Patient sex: F
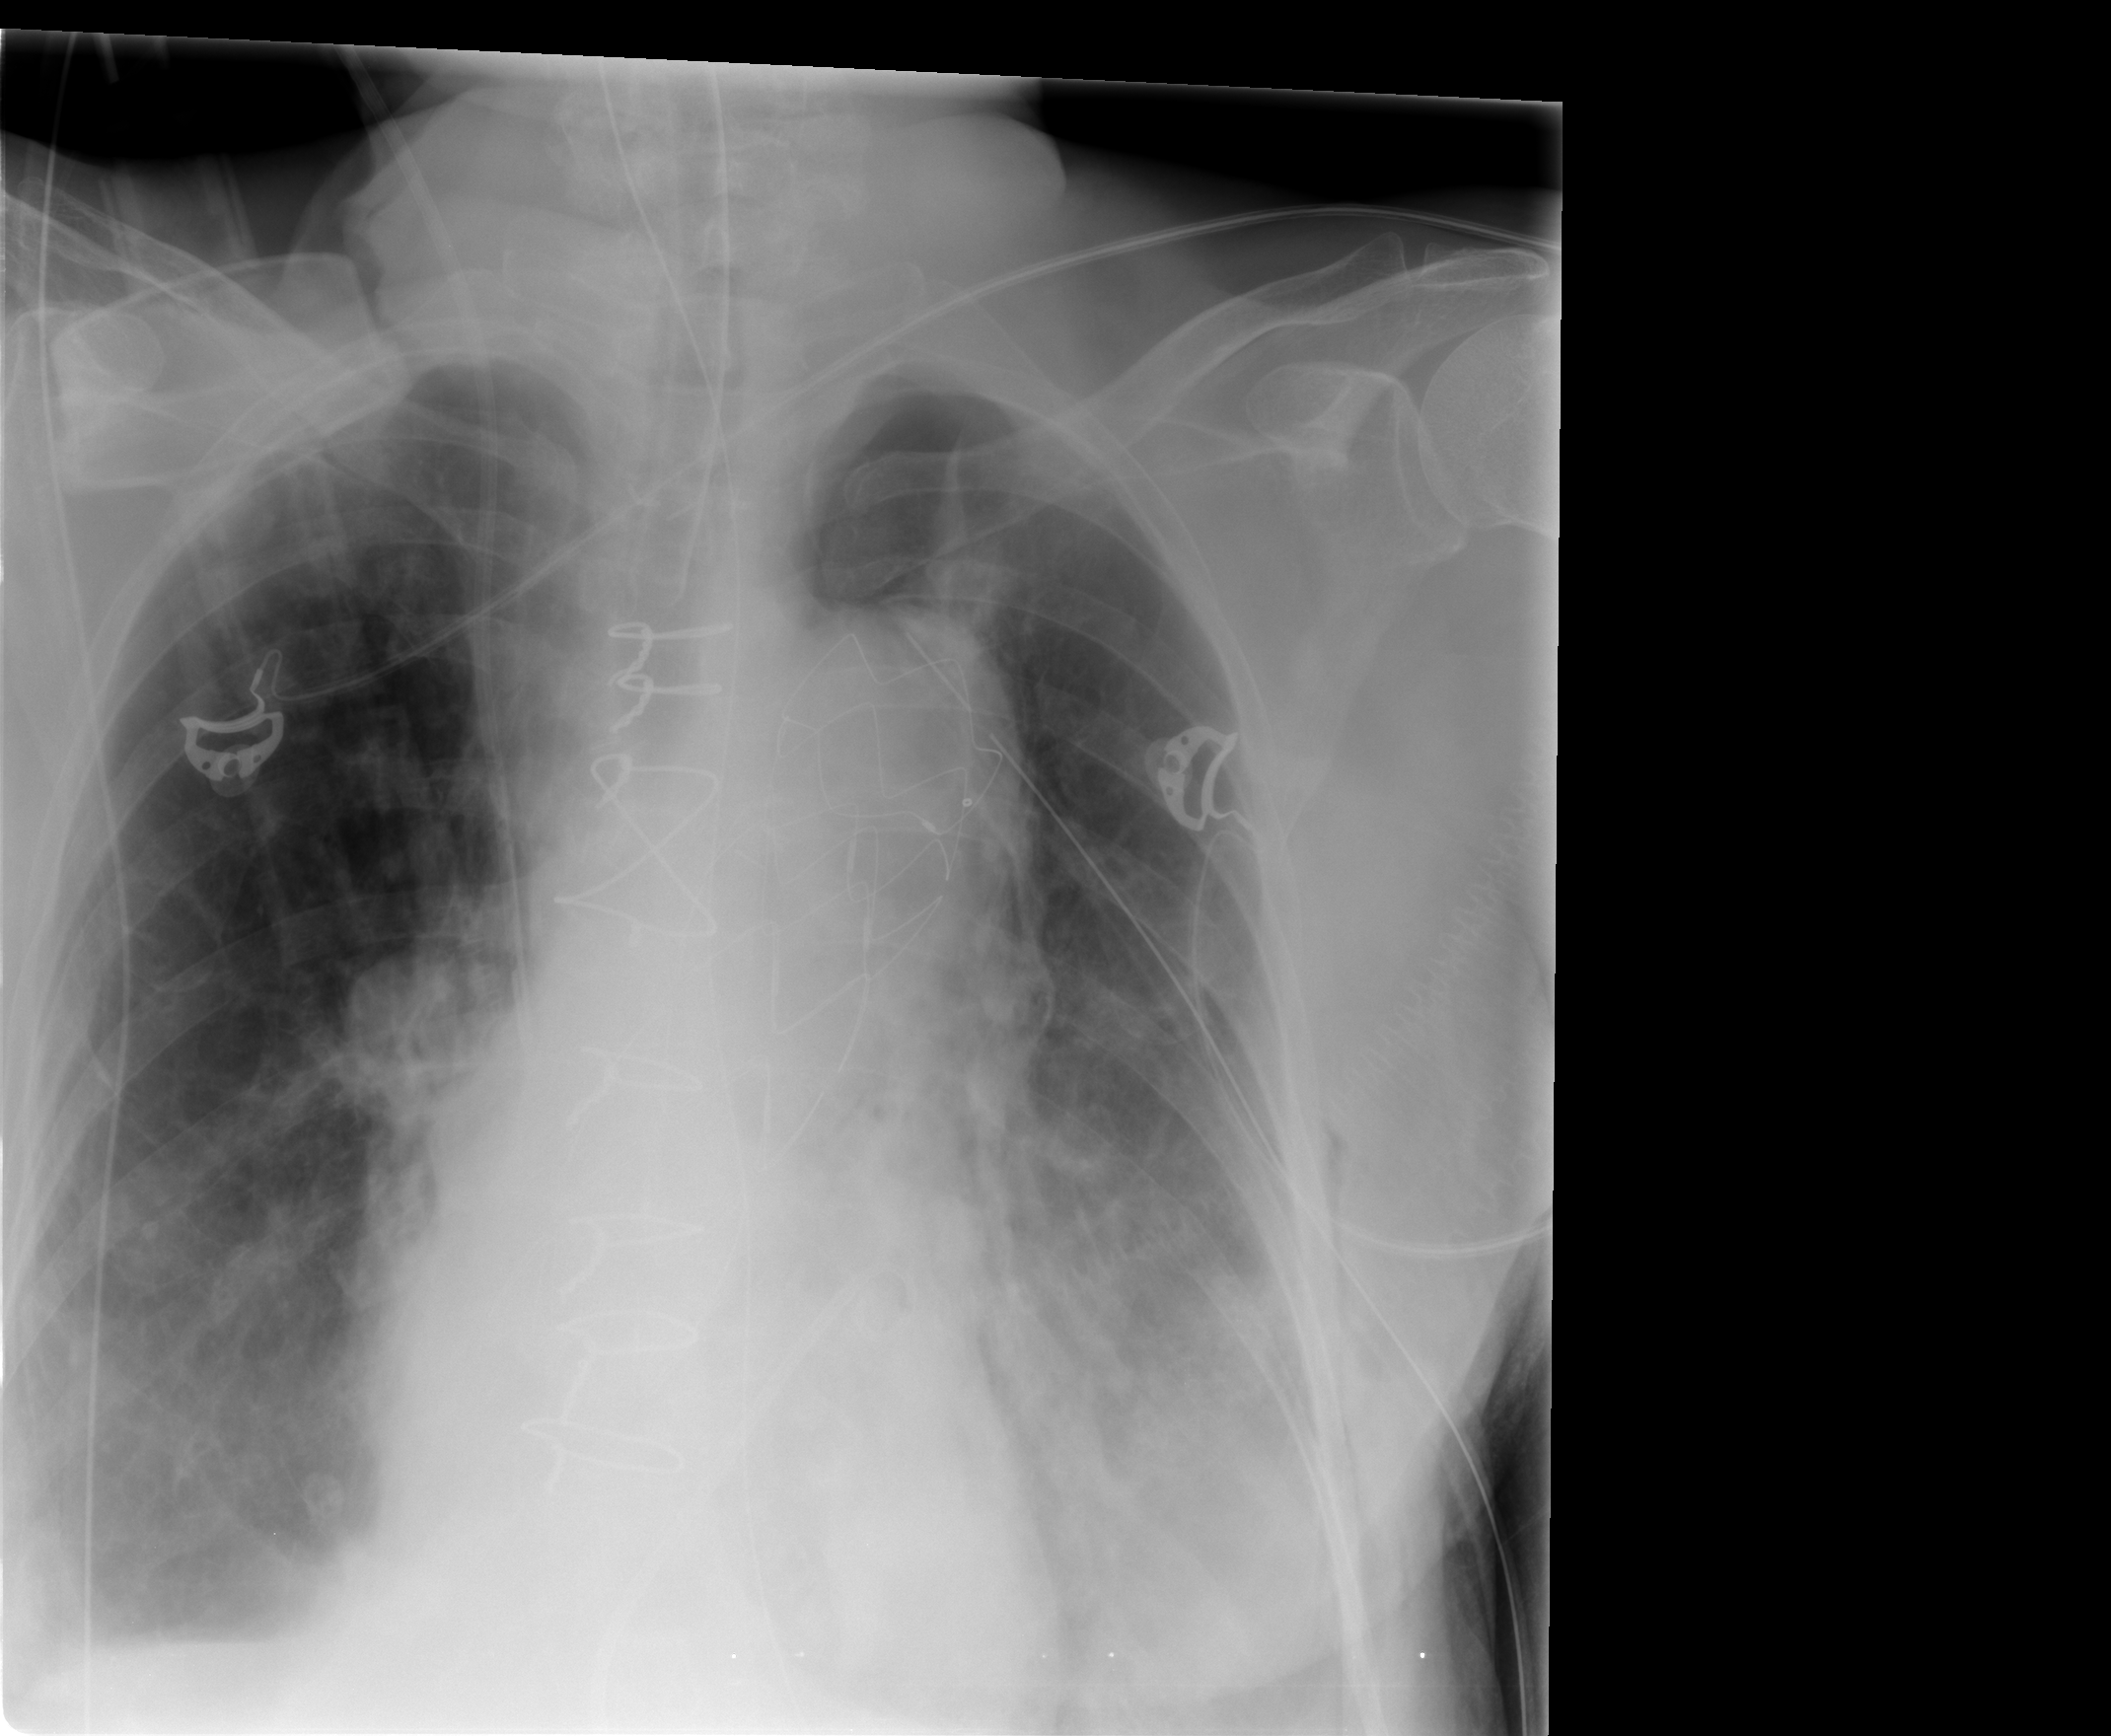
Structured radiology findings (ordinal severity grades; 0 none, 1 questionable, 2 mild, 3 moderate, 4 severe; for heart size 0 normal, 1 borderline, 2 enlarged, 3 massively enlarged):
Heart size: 2
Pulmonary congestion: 0
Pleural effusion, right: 2
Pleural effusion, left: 3
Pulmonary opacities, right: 0
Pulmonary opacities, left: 0
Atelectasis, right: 2
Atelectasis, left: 3